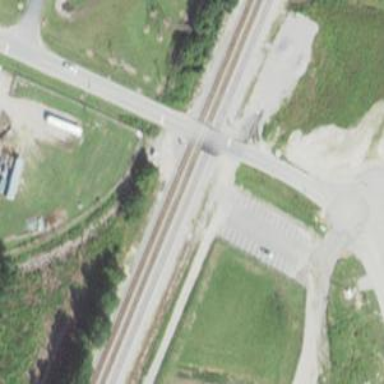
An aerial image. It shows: Level crossing along the railway.